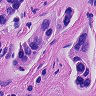
Metastatic tissue present: yes